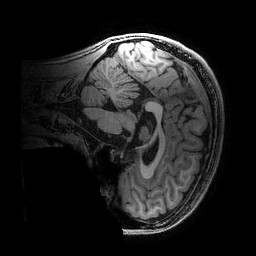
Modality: T1w
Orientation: sagittal
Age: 17
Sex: male
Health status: ill
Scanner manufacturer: ge
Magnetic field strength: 3 T
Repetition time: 0.007664 s
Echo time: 0.00342 s